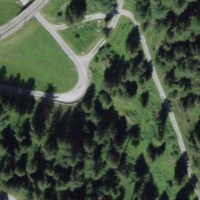
EUNIS habitat code: 43
Species observed at this site:
Vaccinium vitis-idaea
Rubus saxatilis